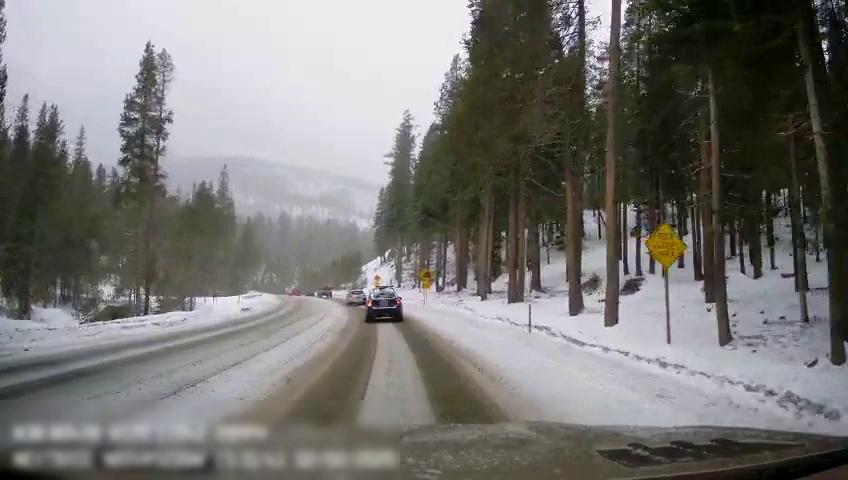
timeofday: Day
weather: Snowy
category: Drivable Space
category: Vehicles | SUV
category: Vehicles | Car
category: Vehicles | SUV
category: Traffic | Signs
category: Traffic | Signs
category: Traffic | Signs